Field crop: maize
Growth stage: 2
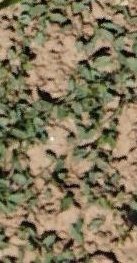
Species: convolvulus